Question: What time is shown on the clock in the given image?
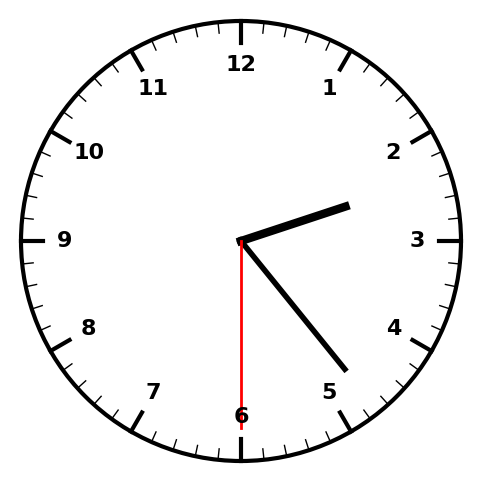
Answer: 02:23:30